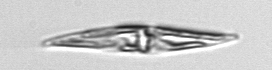
Label: Pleurosigma